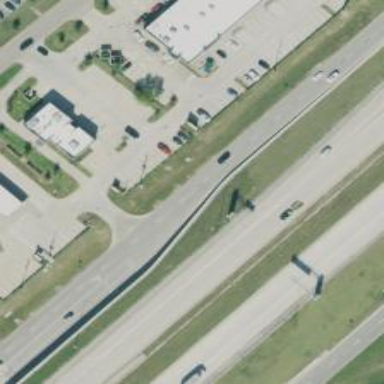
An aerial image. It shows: Secondary road with frontage road alongside.